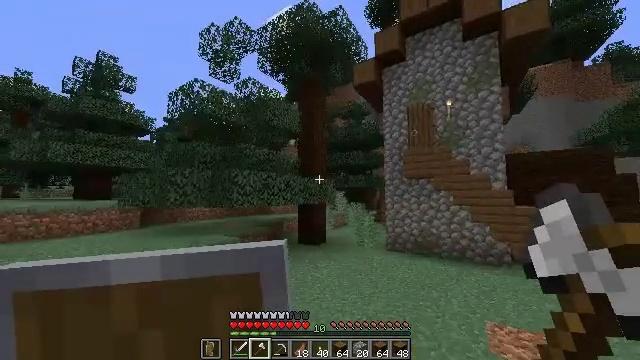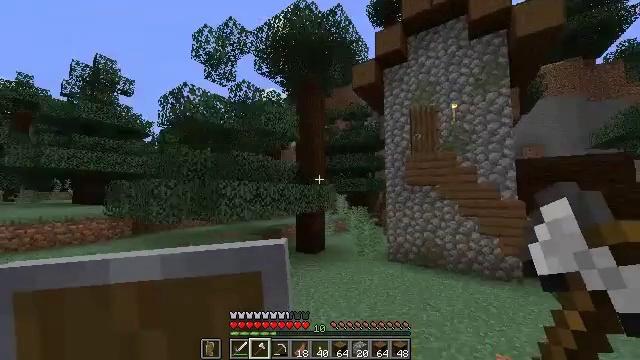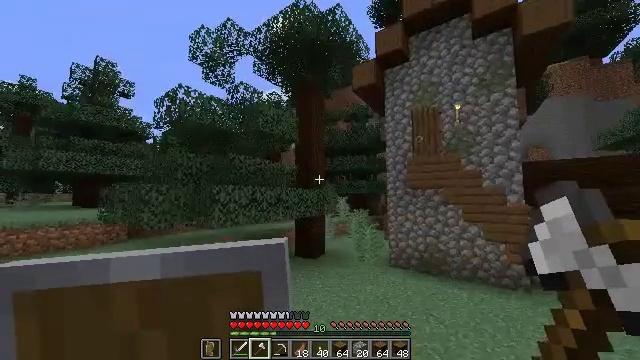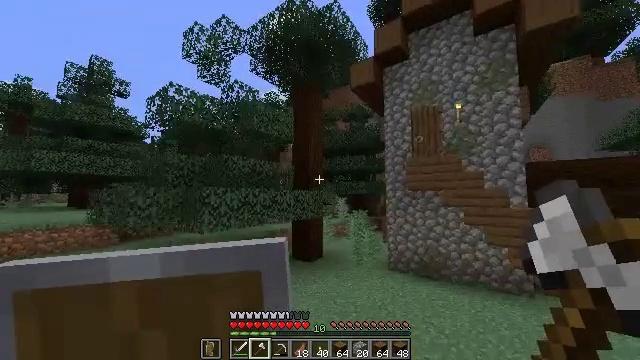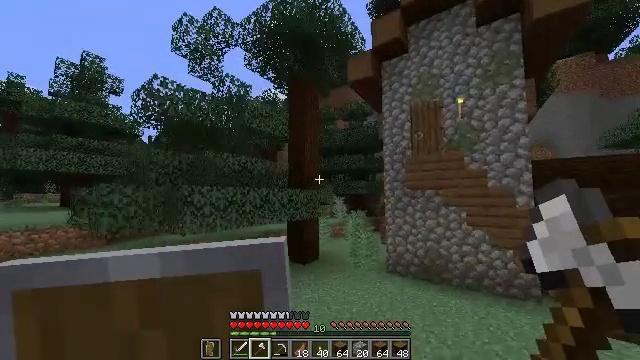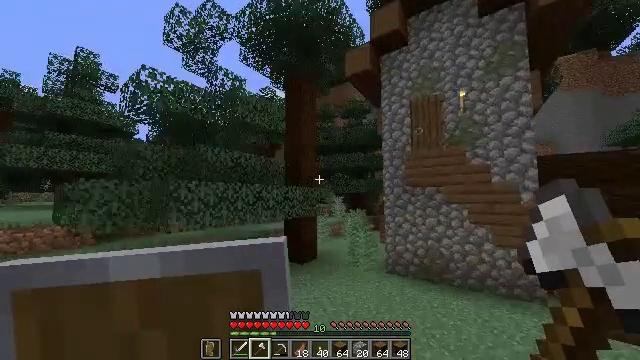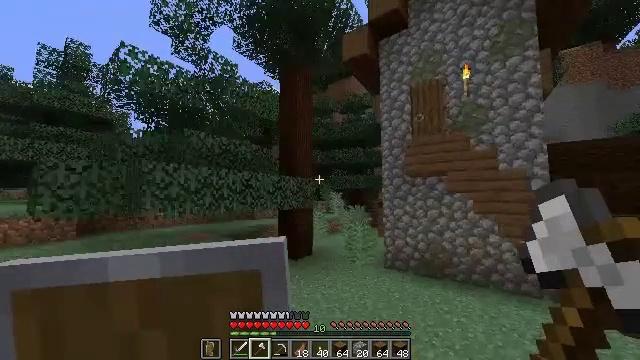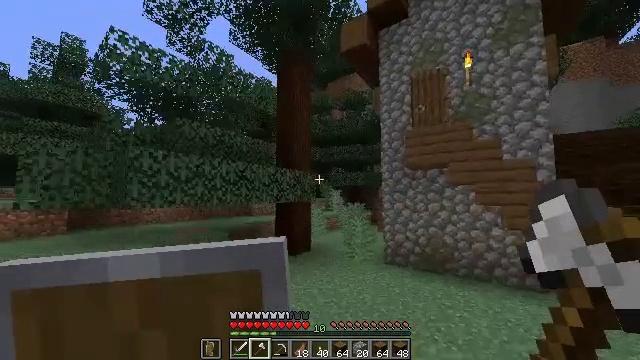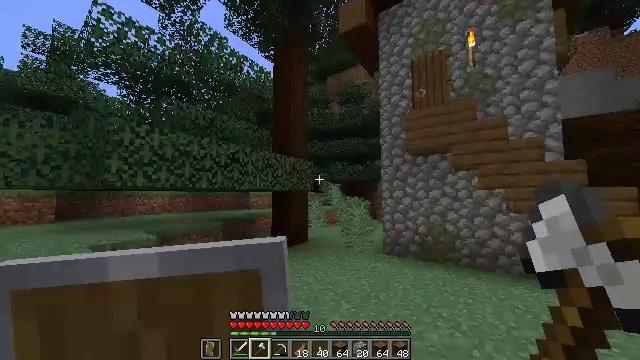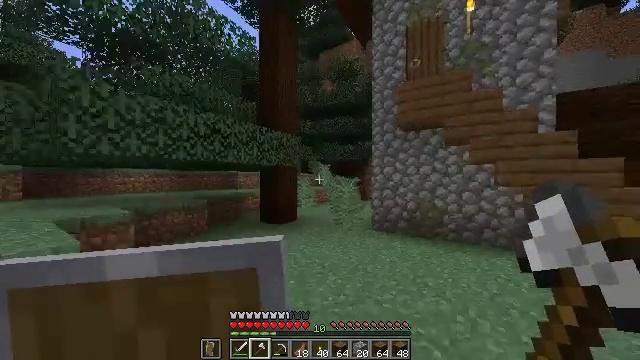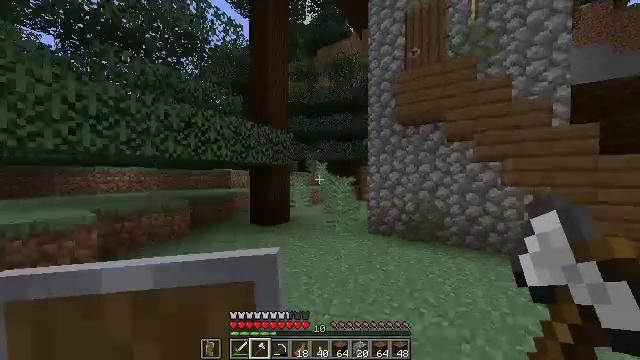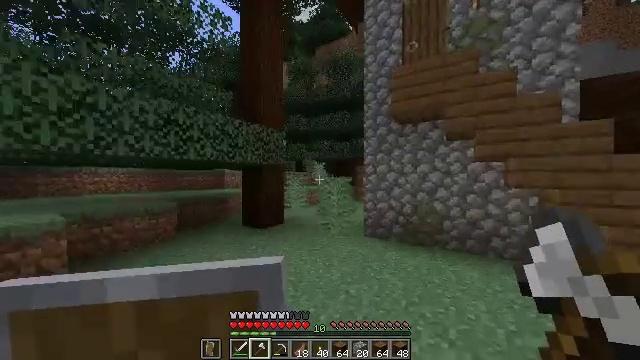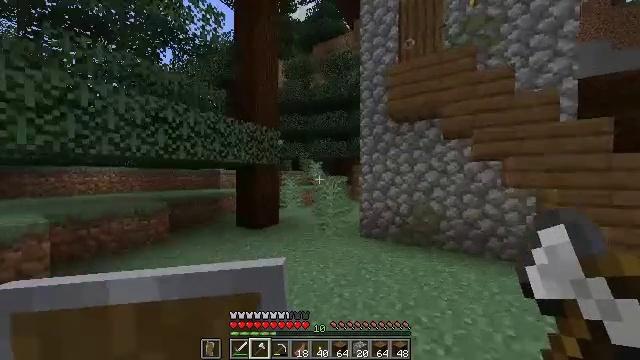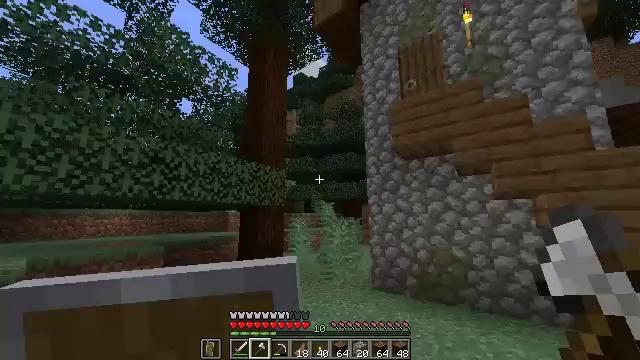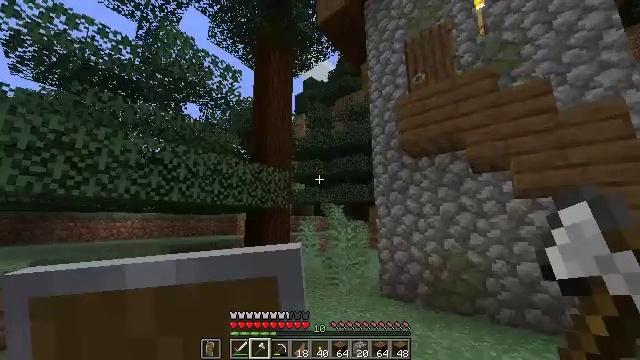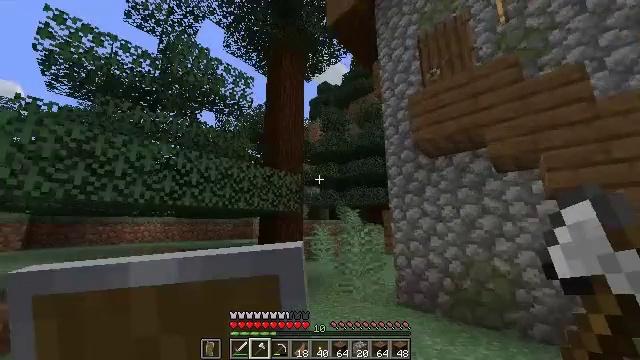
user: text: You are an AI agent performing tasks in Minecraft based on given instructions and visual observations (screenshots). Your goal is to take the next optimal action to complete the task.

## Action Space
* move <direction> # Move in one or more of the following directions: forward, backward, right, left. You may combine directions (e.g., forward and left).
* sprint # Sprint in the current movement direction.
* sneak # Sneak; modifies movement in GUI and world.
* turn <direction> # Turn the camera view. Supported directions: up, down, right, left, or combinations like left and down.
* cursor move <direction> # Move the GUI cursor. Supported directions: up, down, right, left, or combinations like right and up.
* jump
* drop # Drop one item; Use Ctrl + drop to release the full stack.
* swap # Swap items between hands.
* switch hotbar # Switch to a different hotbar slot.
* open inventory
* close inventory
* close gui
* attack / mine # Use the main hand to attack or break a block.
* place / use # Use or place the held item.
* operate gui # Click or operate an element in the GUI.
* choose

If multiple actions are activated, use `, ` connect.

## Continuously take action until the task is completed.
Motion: motion action
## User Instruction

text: Collect the large fern.
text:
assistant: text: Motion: move forward
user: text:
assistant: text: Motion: move forward
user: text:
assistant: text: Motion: move forward
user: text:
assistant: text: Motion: move forward
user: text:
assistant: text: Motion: move forward
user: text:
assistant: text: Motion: move forward
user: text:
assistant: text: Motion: move forward
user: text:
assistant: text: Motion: move forward and move right
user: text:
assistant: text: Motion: move forward and move right, turn right and down
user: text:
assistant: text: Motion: move forward and move right
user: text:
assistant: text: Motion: move forward and move right
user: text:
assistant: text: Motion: move forward and move right
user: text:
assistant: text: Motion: move forward and move right, turn left and up
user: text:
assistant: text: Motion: move forward and move right, turn left
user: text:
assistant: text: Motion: move forward and move right, turn left and up
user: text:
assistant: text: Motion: move forward, turn left and up
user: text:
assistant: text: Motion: move forward, turn left and up
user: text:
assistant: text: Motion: move forward, turn left and up
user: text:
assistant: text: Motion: move forward
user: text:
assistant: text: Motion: move forward and move right
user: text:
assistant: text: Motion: move forward and move right
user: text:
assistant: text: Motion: move forward and move right
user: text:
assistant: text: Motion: move forward and move right
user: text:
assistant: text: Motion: move forward and move right, turn left and up
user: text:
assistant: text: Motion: move forward and move right, turn left and up
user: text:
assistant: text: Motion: move forward and move right, turn left
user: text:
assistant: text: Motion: move forward and move right, turn left
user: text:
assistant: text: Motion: move forward and move right, turn left
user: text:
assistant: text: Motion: move forward, turn left and up, attack / mine
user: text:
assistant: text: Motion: move forward, turn left, attack / mine